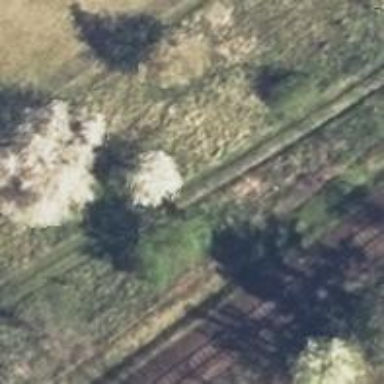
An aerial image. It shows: Track with grade5 tracktype.